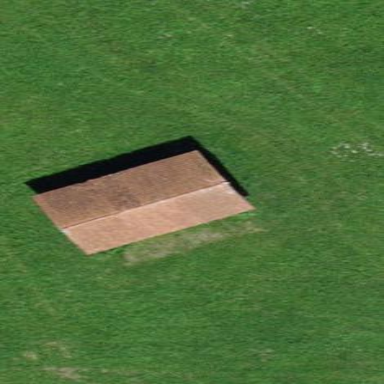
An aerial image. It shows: Shed building.